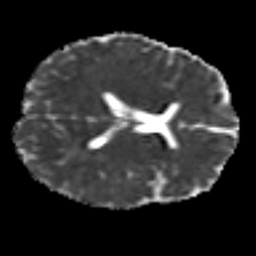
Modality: MD
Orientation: axial
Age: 40
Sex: male
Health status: ill
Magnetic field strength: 3 T
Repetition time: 8.4 s
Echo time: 0.0926 s